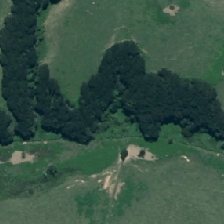
Land cover: indigenous_forest